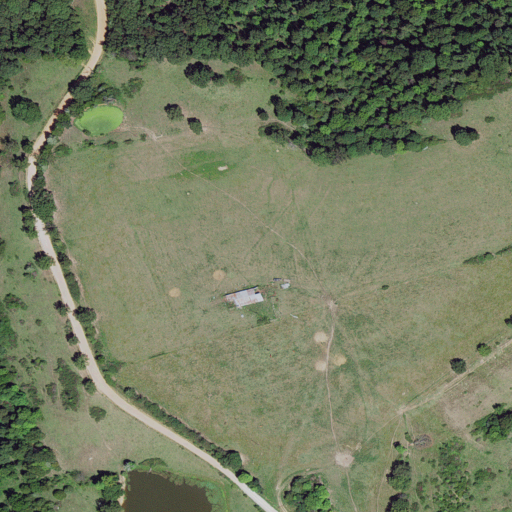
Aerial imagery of mountain in Arkansas named Reynolds Mountain containing pasture, deciduous forest, open development, medium intensity development, low intensity development, and open water